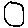
Label: circle